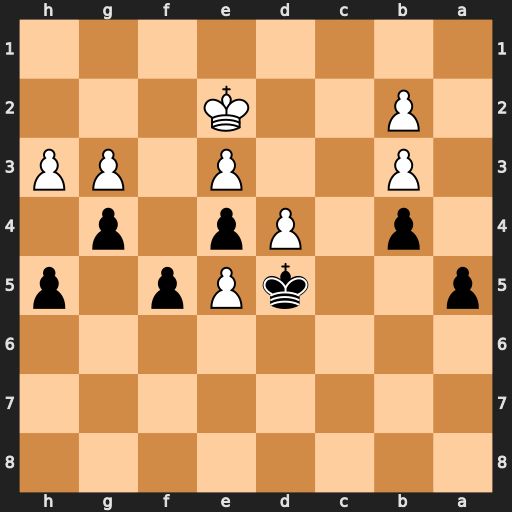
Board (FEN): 8/8/8/p2kPp1p/1p1Pp1p1/1P2P1PP/1P2K3/8
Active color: b
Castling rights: -
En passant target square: -
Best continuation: gxh3 Kf2 h4